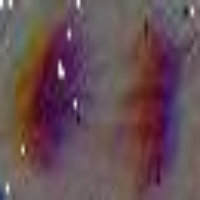
Label: anaphase